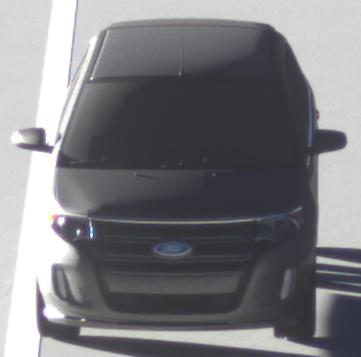
Make: Ford
Model: Edge
Detailed model: Gen. 1 Facelift
Model produced from: 2010
Model produced until: 2015
Doors: 5
Color: gray
Road condition: dry road
Daytime: sunrise or sunset
Contrast: high contrast